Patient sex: M
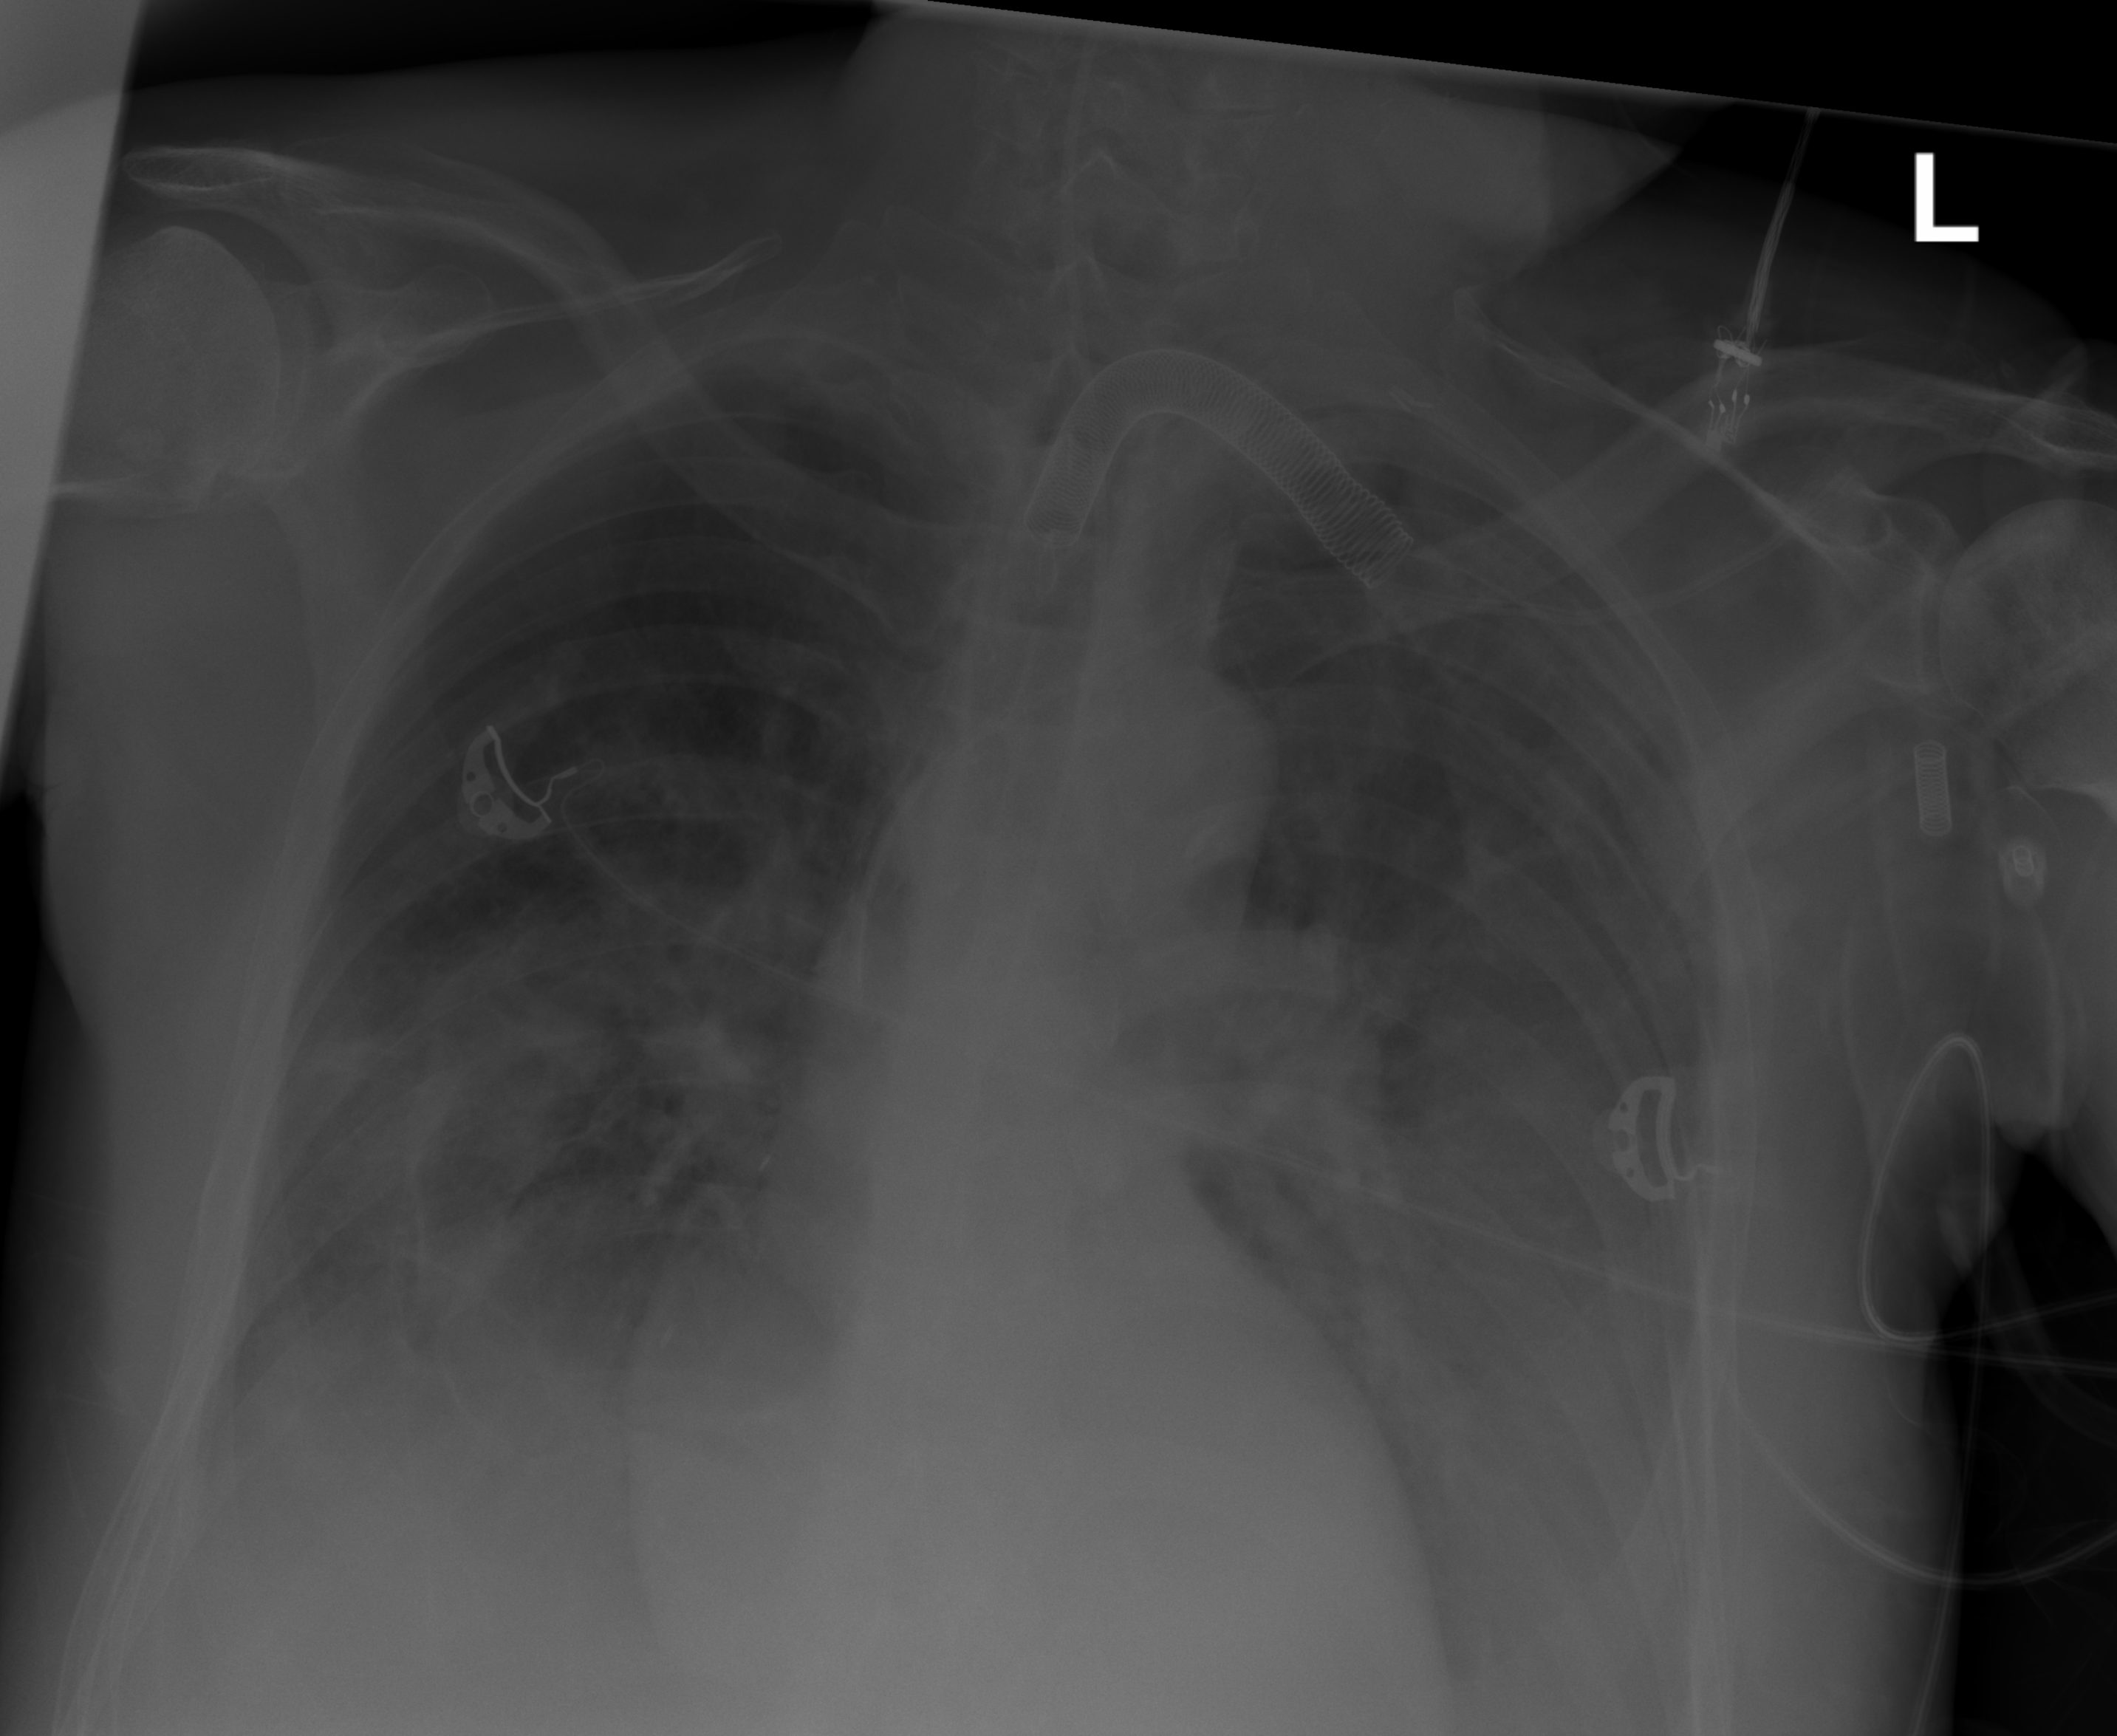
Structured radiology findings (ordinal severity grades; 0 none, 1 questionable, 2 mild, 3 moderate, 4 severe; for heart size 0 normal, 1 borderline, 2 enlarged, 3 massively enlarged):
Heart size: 0
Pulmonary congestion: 2
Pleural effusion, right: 3
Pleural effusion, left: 3
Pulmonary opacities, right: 3
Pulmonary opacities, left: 2
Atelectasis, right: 2
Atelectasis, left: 3